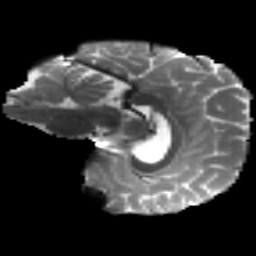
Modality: T2w
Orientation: sagittal
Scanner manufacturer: siemens
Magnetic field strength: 3 T
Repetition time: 4.16 s
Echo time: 0.0806 s